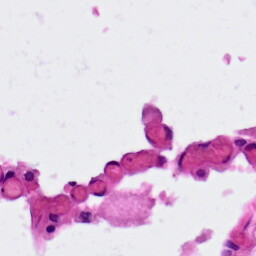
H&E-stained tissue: Lung